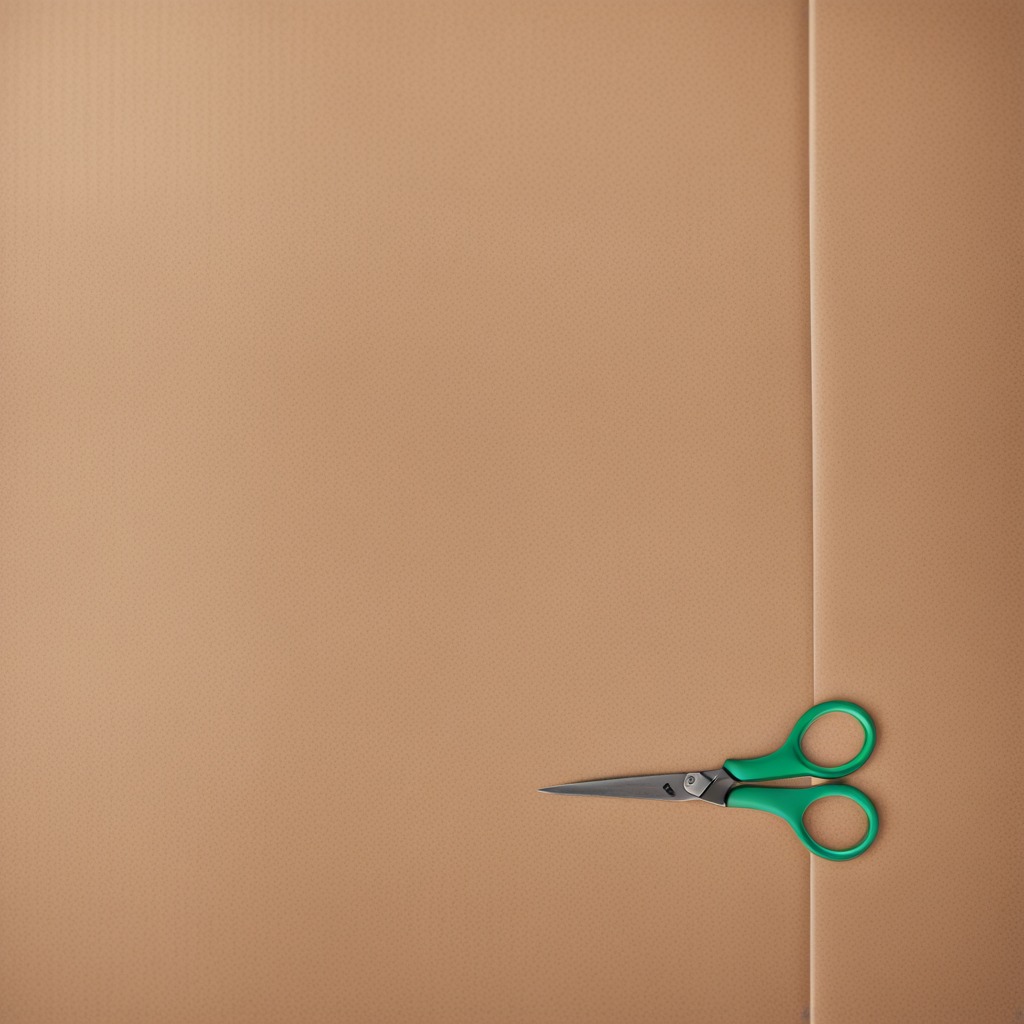
A scissor lying on the clean dry cardboard box surface in an outdoor workshop during daytime bright natural light soft shadows slightly creased but